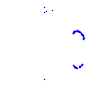
Particle: proton